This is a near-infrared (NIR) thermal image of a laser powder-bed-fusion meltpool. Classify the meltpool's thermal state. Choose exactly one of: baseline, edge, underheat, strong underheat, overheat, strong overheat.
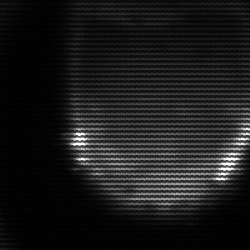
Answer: edge